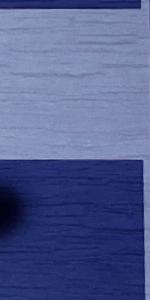
Label: Empty